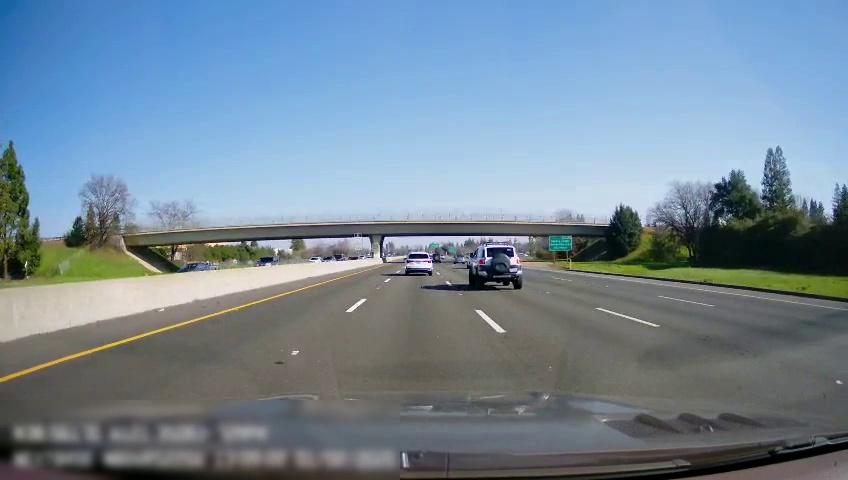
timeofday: Day
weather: Sunny
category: Drivable Space
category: Vehicles | SUV
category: Vehicles | Truck
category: Vehicles | Car
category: Vehicles | SUV
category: Vehicles | SUV
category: Lanes | Alternate Lane
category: Lanes | Current Lane
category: Lanes | Current Lane
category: Lanes | Alternate Lane
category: Lanes | Alternate Lane
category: Lanes | Alternate Lane
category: Traffic | Signs